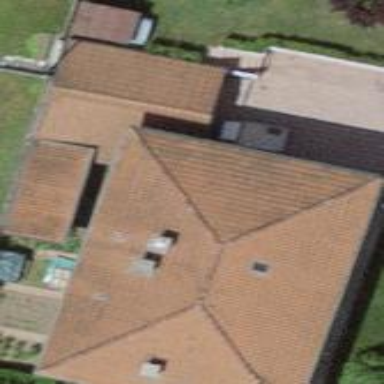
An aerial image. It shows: Building with hipped roof shape.